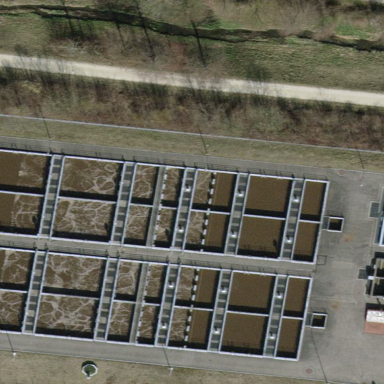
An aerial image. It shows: Image of wastewater.